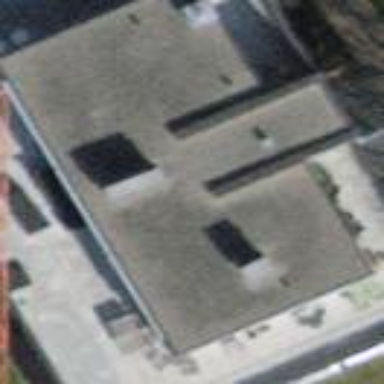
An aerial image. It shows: Building with flat roof oriented across its structure.